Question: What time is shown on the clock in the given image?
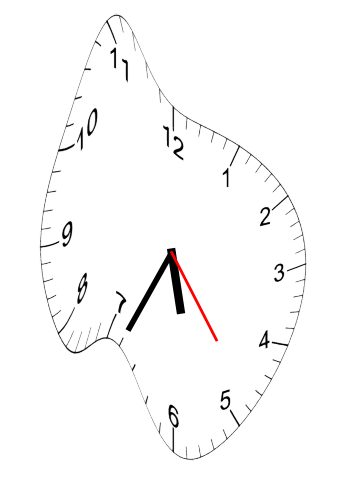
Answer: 05:34:24